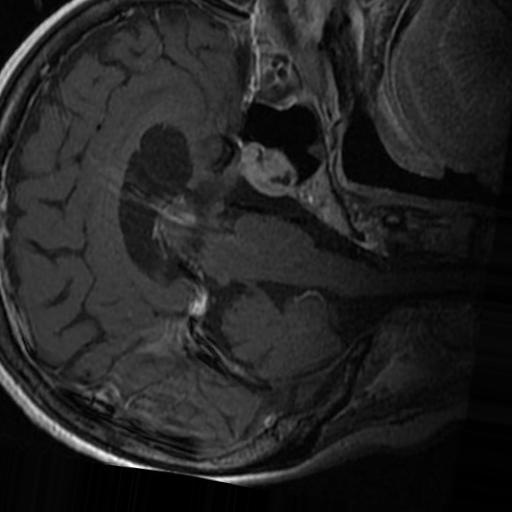
Label: brain_tumor